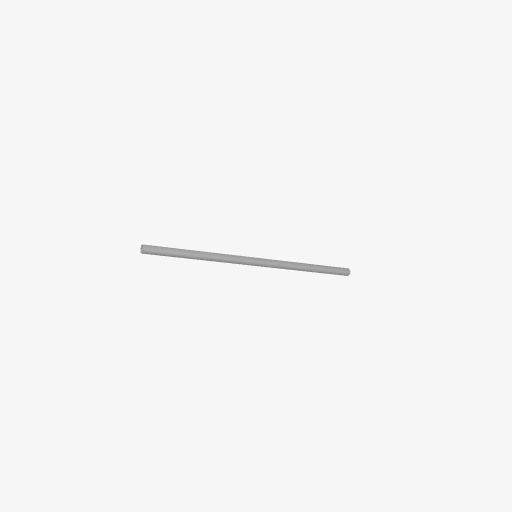
Part: GoTUBE912